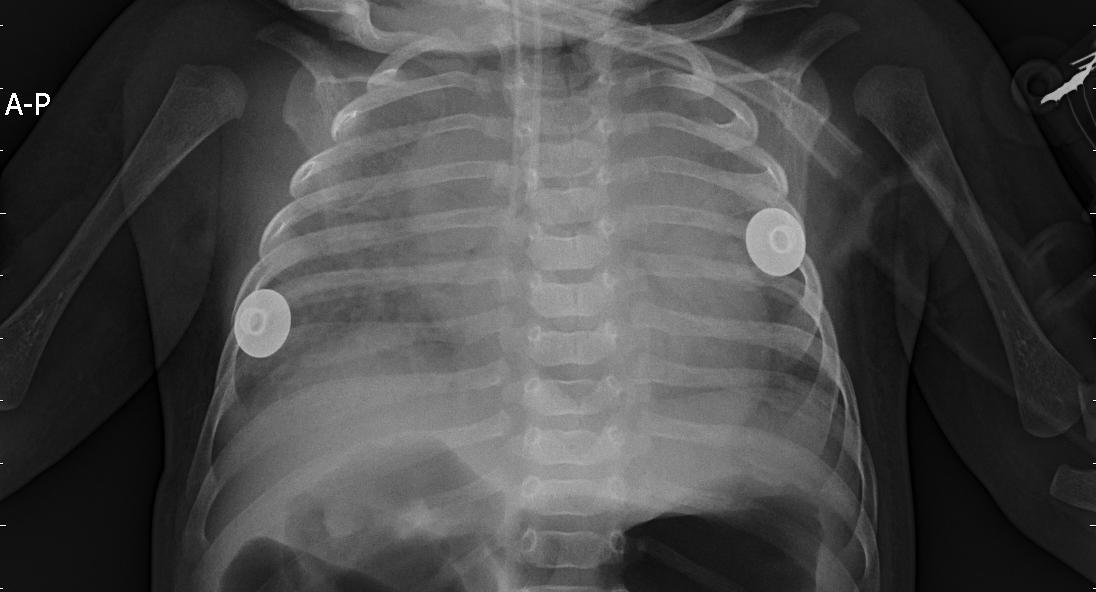
Diagnosis: PNEUMONIA